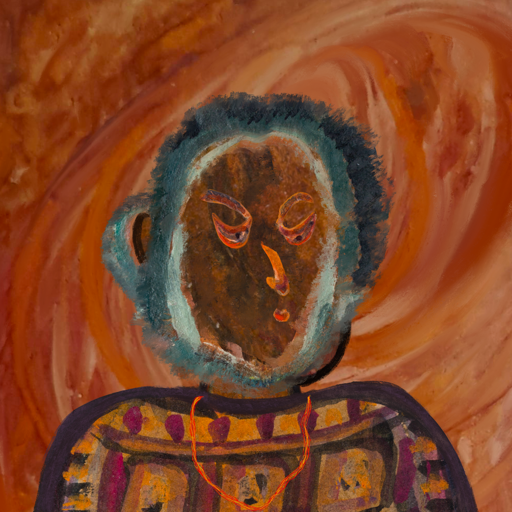
Background: Pious_Lady, Head And Neck Side: Mosgoul, Face Side: Hypocrite, Bust: Doll, Hair Side: Boggyland, Head Accessory: Blank, Second Necklace: Gypsy_Mother_2, Necklace: Blank, Baby: Blank